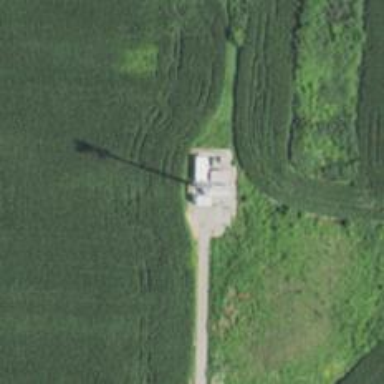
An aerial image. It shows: Communication mast tower.